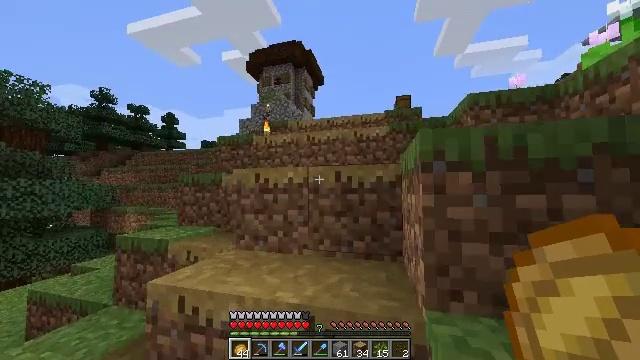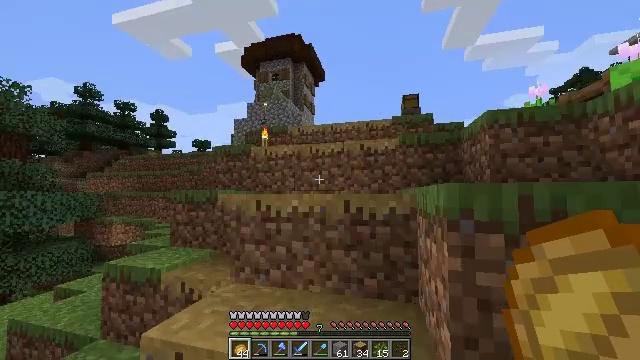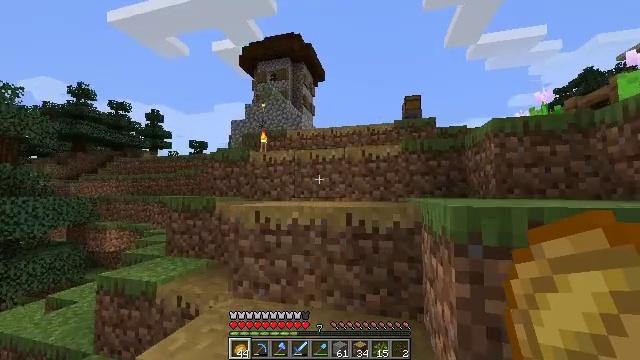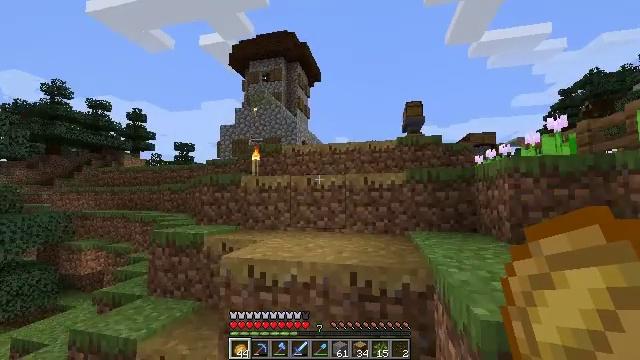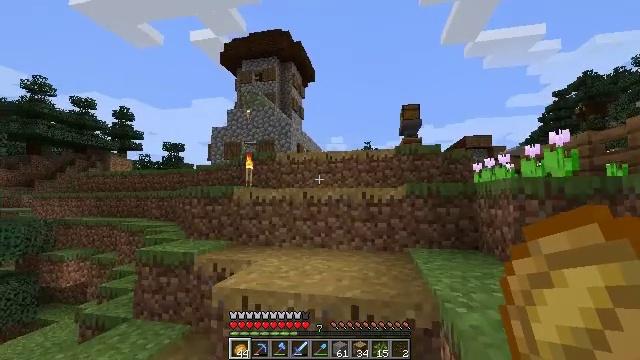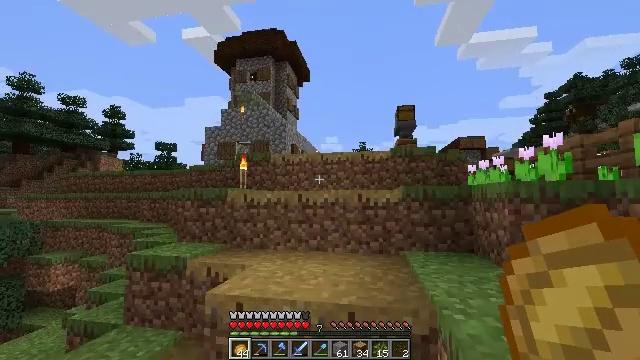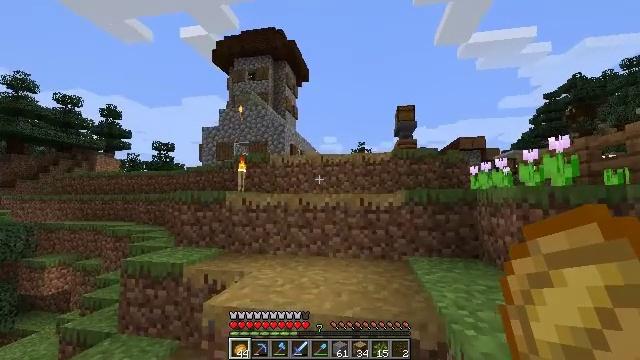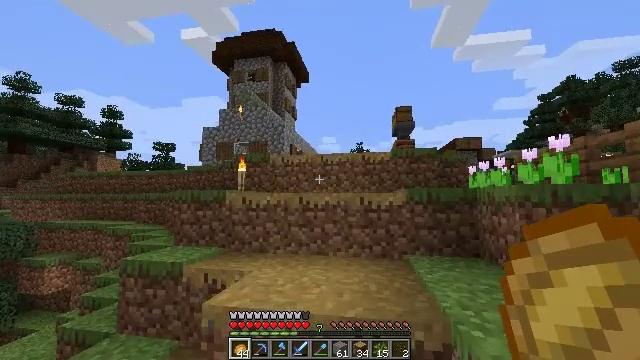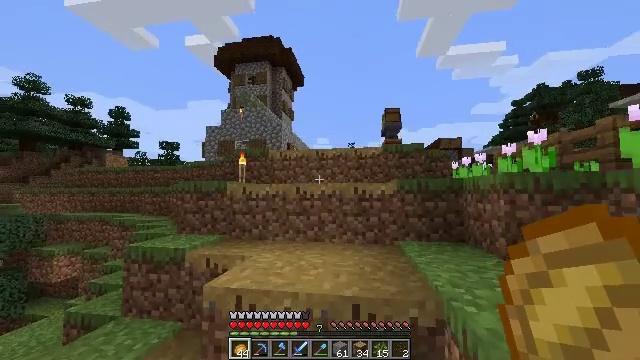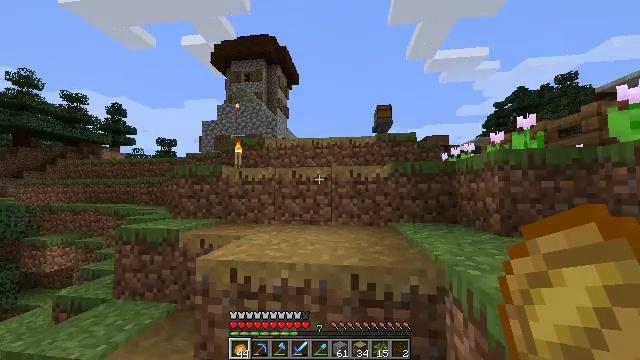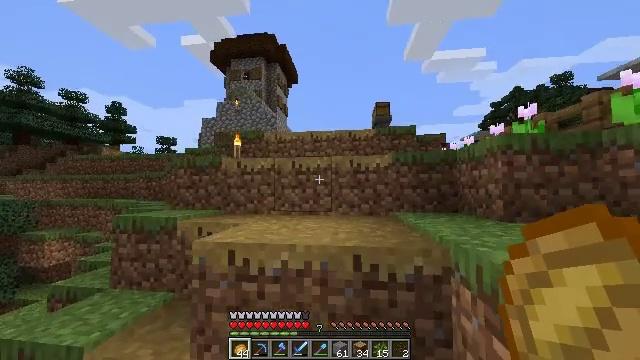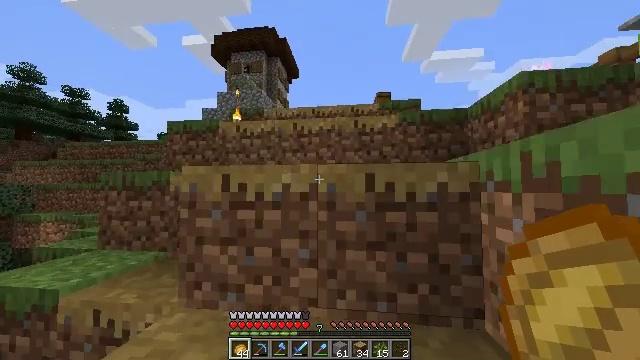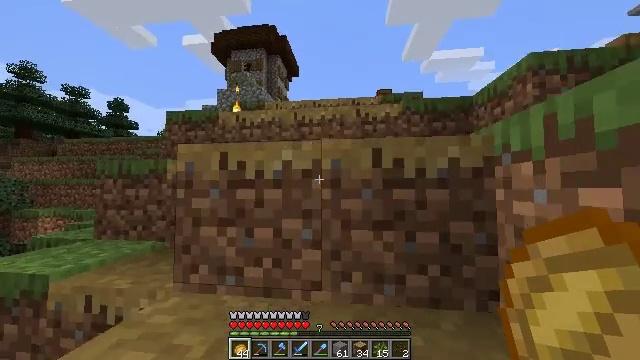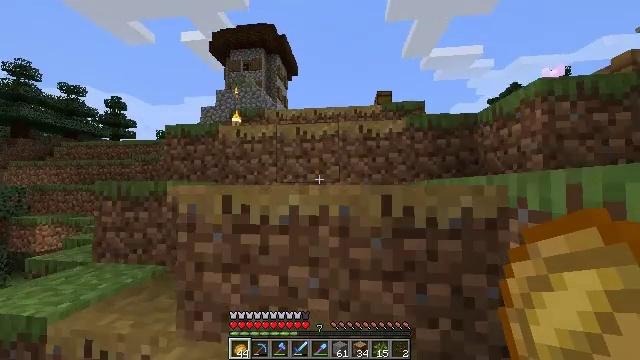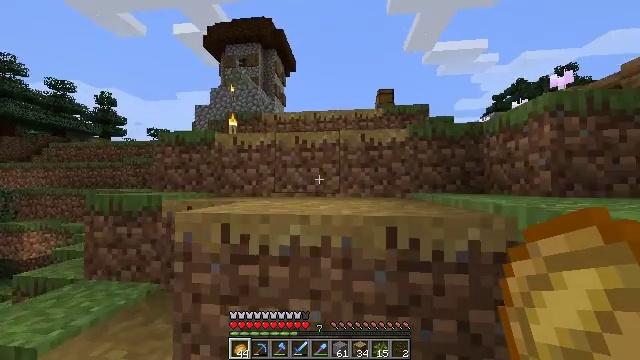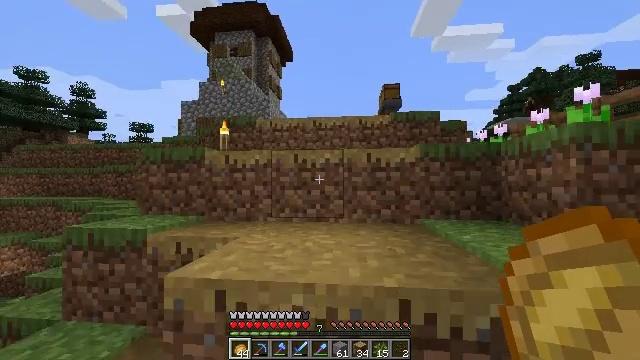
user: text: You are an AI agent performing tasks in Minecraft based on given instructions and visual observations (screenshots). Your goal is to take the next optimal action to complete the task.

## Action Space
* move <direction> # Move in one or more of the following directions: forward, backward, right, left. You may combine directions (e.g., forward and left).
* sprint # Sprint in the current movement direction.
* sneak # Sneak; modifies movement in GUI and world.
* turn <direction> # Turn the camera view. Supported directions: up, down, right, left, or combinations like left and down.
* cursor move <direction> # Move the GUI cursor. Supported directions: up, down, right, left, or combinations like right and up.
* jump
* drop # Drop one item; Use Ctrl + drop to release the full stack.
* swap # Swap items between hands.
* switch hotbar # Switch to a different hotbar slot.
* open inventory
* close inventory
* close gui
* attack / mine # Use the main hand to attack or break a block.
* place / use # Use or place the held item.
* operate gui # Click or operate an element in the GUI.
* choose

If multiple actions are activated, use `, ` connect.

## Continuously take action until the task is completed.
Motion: motion action
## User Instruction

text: Retrieve the brewing stand by breaking it.
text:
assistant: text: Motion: move forward, sprint, jump
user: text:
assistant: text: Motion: move forward, jump
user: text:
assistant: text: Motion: move forward, turn right, jump
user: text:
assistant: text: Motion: move forward, turn right, jump
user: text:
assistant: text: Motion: move forward, turn right, jump
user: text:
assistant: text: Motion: move forward, sprint, jump
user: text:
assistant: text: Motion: move forward, sprint, jump
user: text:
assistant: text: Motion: move forward, sprint, turn right, jump
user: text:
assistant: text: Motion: move forward, sprint, turn right, jump
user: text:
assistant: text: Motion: move forward, sprint, jump
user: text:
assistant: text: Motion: move forward, jump
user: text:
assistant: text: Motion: move forward, jump
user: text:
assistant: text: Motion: move forward, jump
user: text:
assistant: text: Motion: move forward, jump
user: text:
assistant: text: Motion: move forward, sprint, jump
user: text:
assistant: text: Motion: move forward, sprint, jump
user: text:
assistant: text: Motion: move forward, sprint, jump
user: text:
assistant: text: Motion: move forward, sprint, jump
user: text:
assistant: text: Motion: move forward, jump
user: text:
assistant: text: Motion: move forward, jump
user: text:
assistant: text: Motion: move forward, jump
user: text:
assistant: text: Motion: move forward, jump
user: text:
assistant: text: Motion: move forward, sprint, jump
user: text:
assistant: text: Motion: move forward, sprint, jump
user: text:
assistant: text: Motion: move forward, sprint, jump
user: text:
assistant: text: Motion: move forward, sprint, jump
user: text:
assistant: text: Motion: move forward, sprint, turn down, jump
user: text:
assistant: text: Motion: move forward, turn down, jump
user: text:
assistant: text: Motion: move forward, jump
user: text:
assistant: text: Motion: move forward, jump